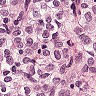
Metastatic tissue present: yes